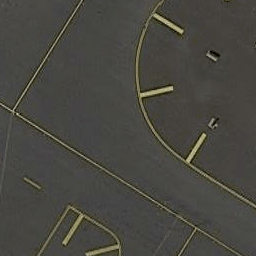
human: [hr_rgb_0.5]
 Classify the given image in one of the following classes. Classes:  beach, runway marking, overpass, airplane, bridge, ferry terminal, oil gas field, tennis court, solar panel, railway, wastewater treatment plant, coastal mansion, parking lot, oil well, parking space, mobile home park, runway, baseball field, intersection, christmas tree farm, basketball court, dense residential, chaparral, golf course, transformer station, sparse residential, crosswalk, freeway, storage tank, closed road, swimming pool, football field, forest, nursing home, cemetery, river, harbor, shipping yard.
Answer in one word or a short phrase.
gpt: runway marking